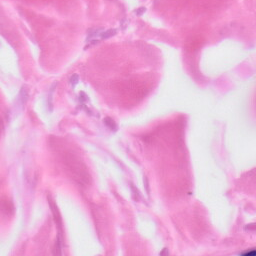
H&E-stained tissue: Skin